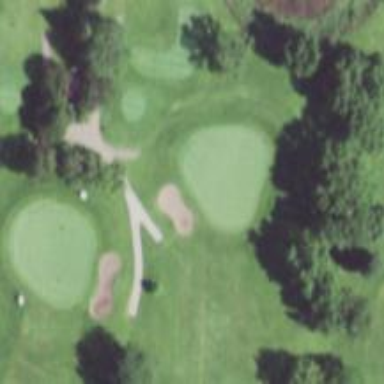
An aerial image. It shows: Path for both road and golf.